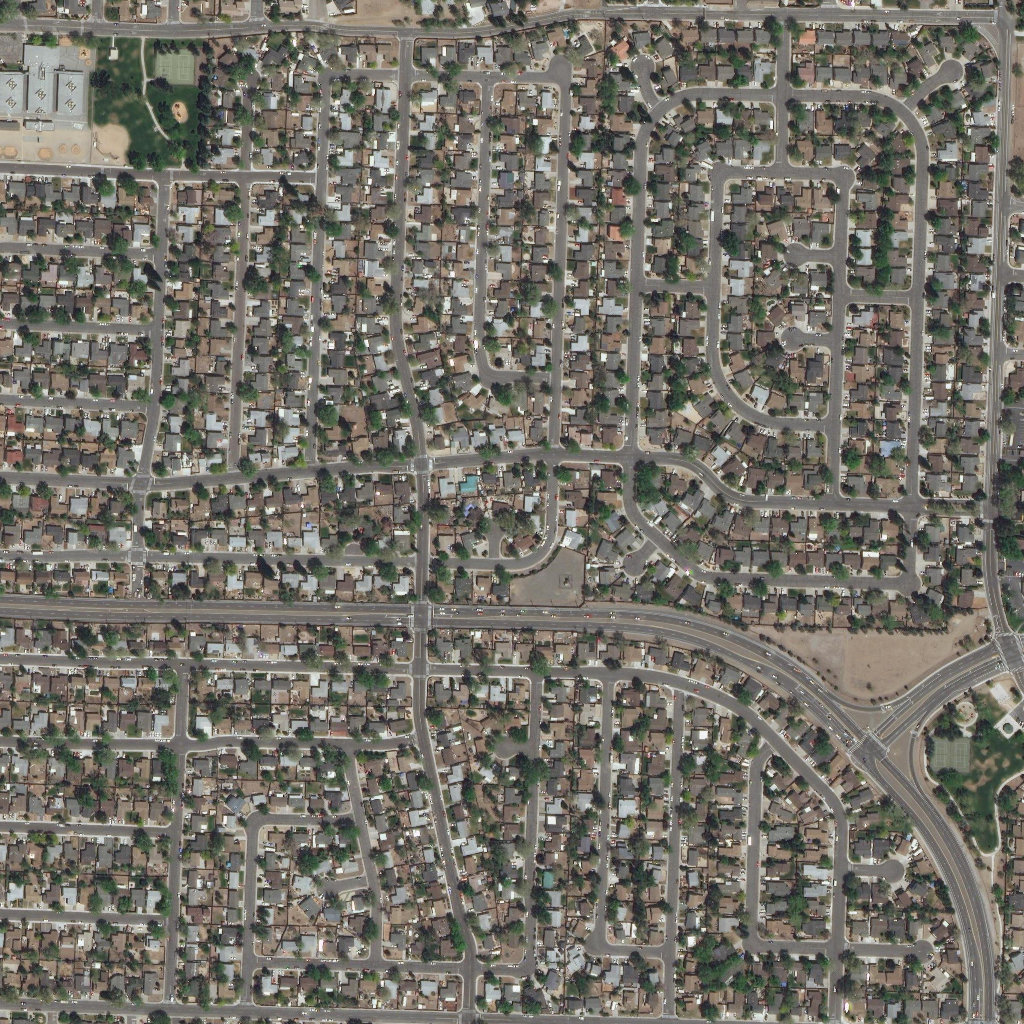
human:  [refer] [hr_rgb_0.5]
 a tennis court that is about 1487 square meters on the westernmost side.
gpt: <box>[[14, 4, 19, 8, 0]]</box>